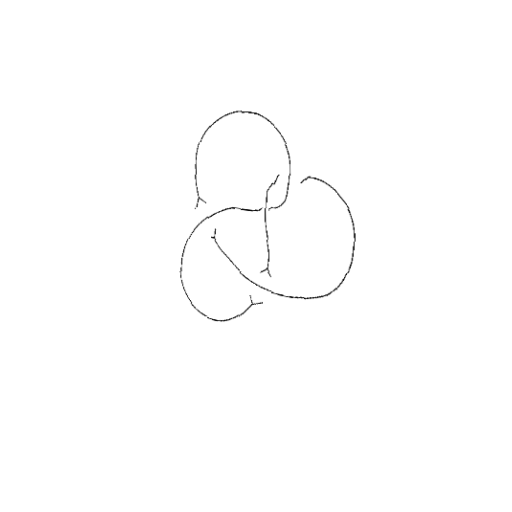
Crossing number: 4